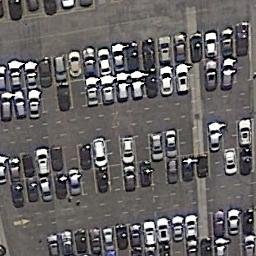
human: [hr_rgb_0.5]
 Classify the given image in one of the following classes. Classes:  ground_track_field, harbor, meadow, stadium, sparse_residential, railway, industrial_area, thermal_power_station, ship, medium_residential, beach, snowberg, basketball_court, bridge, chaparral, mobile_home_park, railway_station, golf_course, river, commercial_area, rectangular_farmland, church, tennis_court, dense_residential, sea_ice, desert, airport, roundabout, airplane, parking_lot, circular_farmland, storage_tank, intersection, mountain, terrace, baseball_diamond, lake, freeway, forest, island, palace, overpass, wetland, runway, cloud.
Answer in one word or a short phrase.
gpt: parking_lot